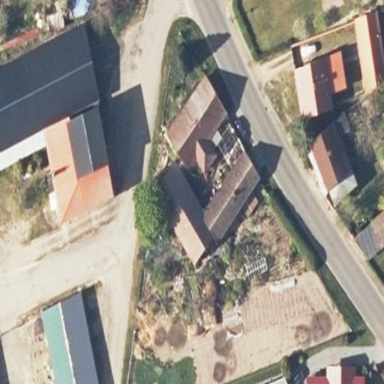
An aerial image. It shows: Rural barn.